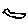
Label: bird